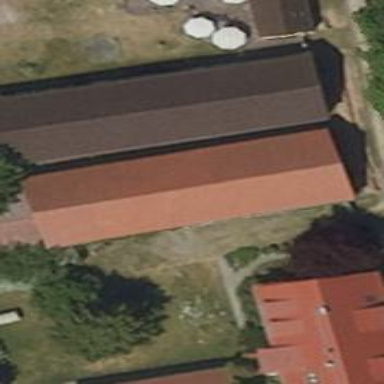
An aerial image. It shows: Red farm auxiliary building with gabled roof oriented along its length.